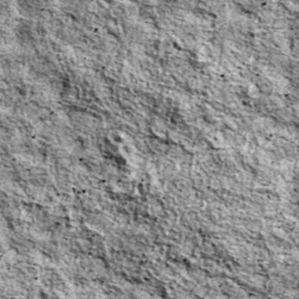
Label: non_frost